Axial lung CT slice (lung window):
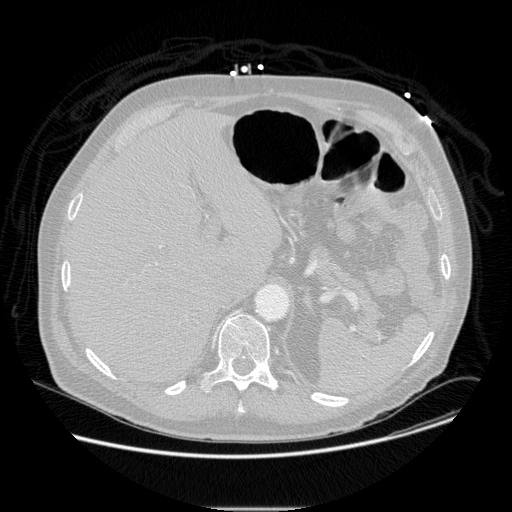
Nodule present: no